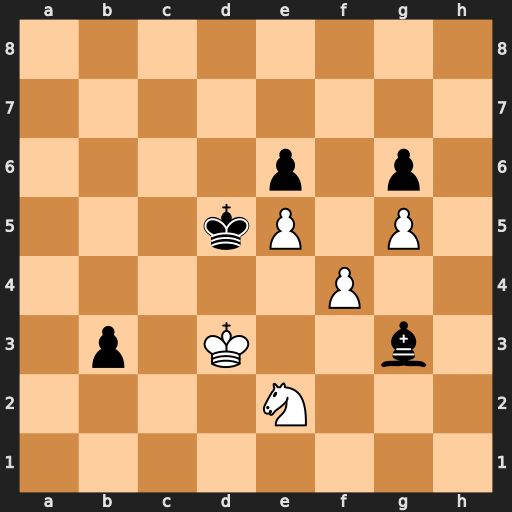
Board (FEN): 8/8/4p1p1/3kP1P1/5P2/1p1K2b1/4N3/8
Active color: w
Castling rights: -
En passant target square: -
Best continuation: Nxg3 b2 Kc2 b1=Q+ Kxb1